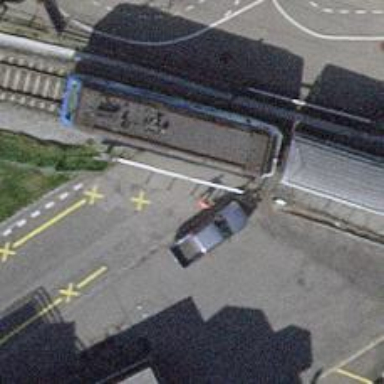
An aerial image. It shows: Bollard barrier.